Aerial crown-view tile of a tropical tree (Barro Colorado Island, Panama), acquired 20241112:
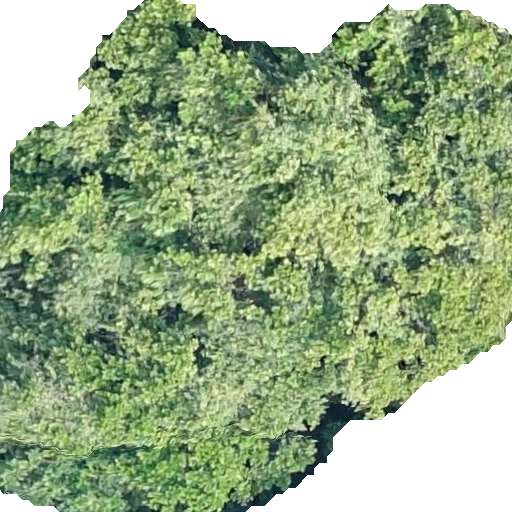
Species: Anacardium excelsum
GBIF accepted scientific name: Anacardium excelsum
Crown area: 358.307 m²